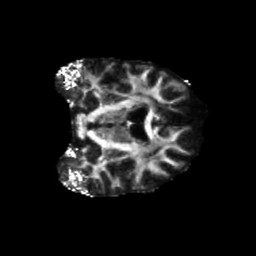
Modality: FA
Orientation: coronal
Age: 76
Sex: female
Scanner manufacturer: siemens
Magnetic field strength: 3 T
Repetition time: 5.47 s
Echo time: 0.0854 s